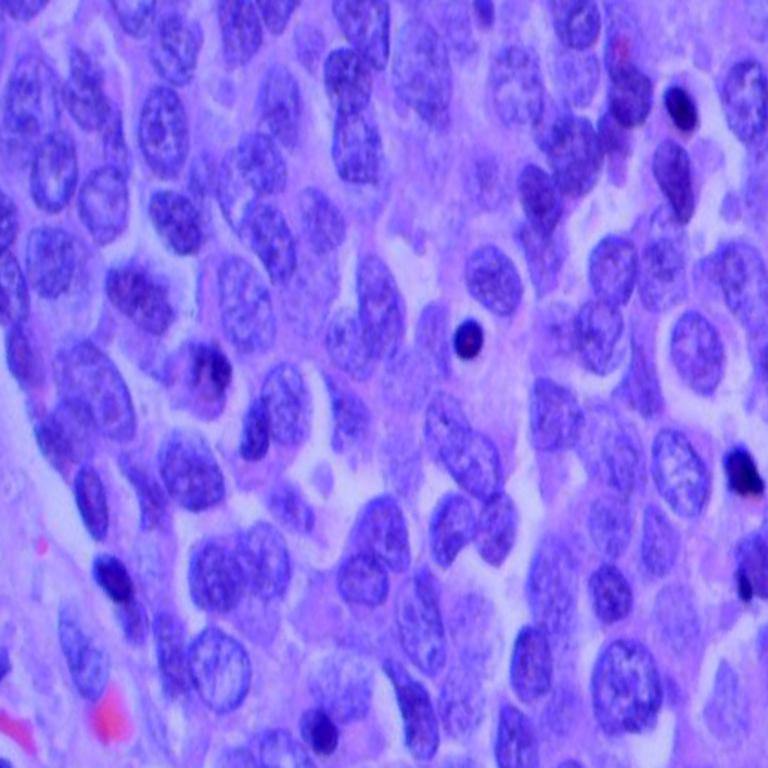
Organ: lung
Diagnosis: squamous carcinomas